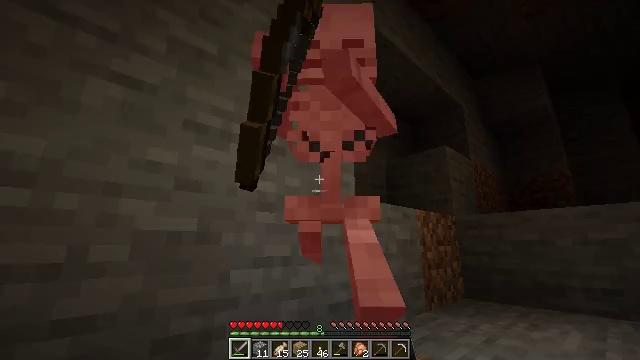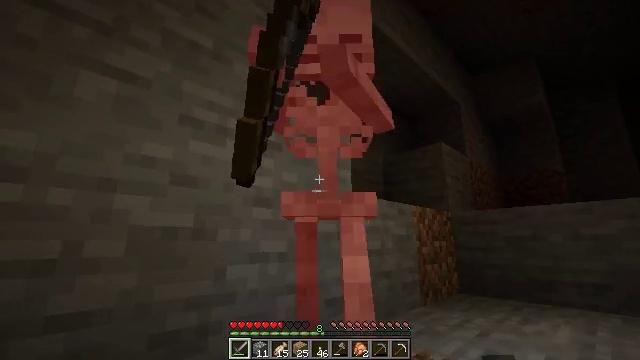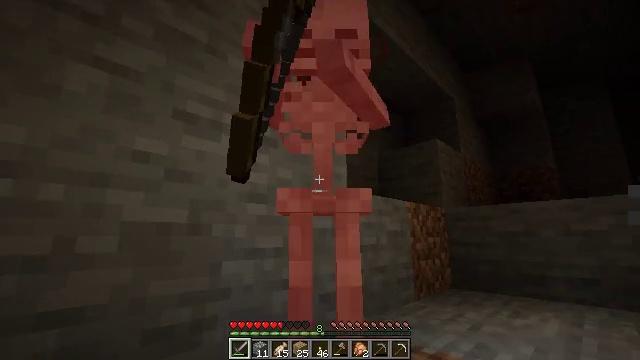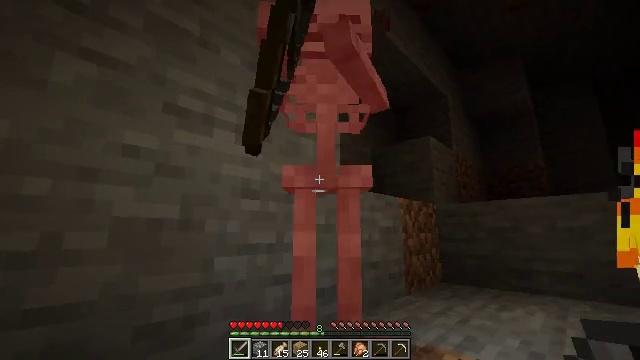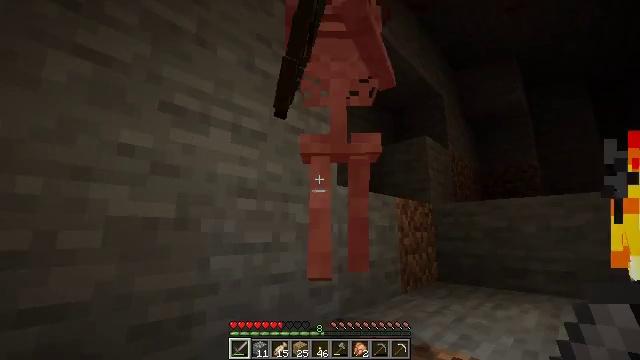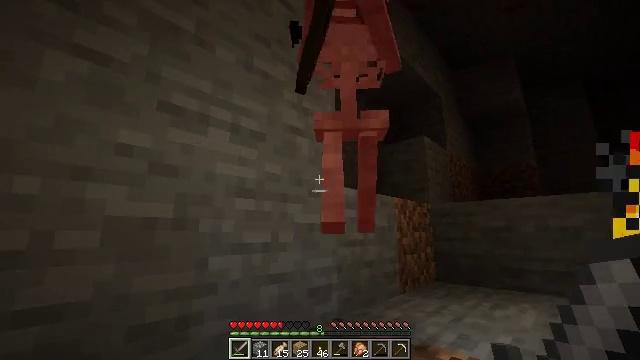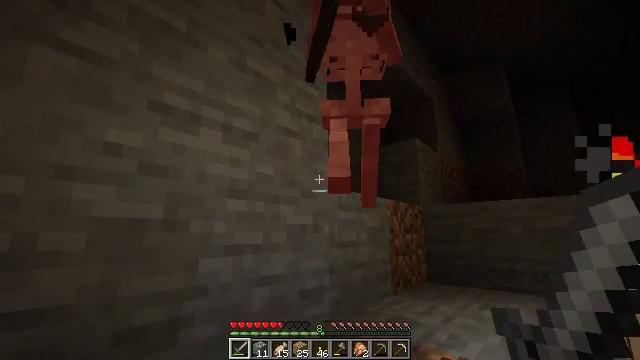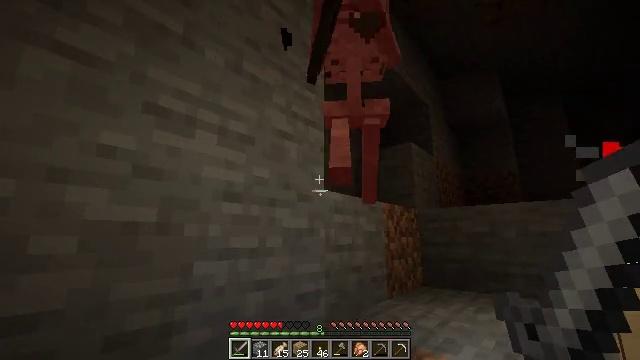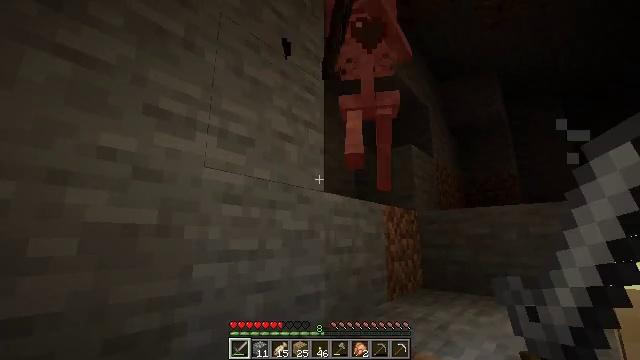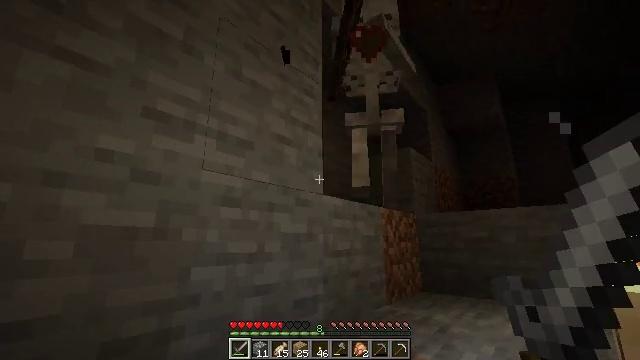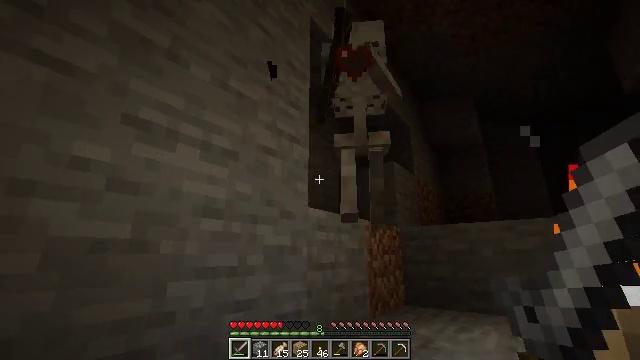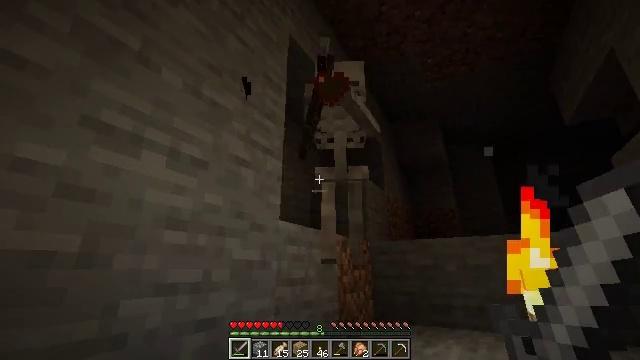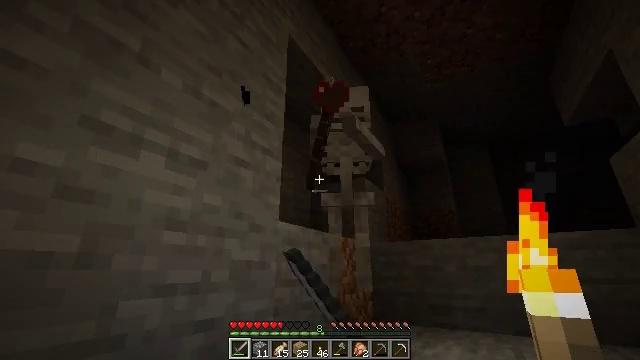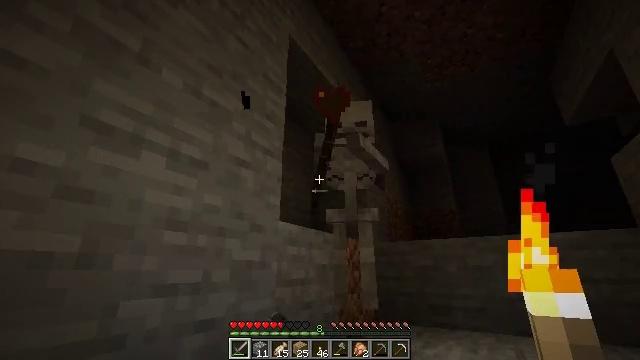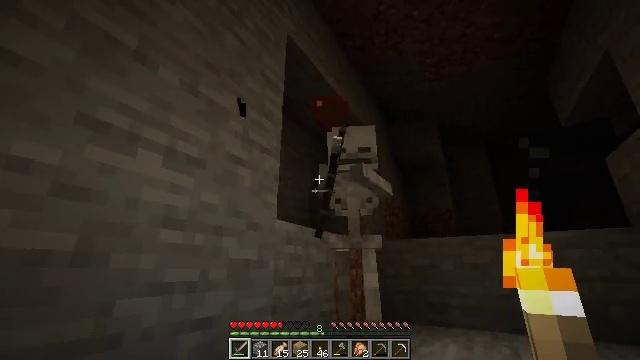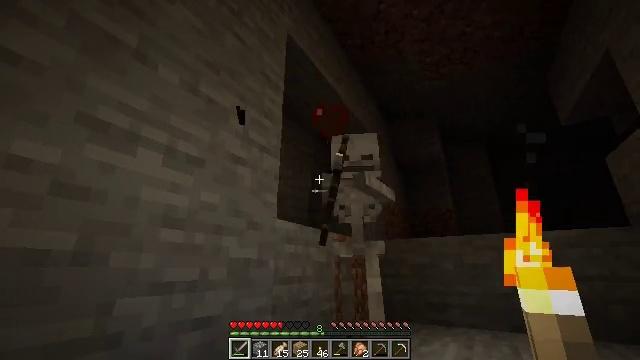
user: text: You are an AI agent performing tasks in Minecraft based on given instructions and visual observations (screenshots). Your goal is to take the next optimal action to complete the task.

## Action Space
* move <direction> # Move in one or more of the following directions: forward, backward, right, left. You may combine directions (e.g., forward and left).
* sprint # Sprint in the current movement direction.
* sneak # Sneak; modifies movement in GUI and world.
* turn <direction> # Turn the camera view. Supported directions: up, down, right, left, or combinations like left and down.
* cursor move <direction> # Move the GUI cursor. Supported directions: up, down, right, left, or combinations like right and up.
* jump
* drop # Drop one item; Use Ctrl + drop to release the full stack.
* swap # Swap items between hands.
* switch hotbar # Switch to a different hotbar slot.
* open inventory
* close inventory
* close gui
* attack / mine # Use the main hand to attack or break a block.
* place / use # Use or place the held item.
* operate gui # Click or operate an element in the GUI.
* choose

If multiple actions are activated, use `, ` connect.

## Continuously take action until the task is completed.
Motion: motion action
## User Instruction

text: Fight a skeleton.
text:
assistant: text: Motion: no_op
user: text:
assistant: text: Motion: turn right
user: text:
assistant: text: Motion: turn right
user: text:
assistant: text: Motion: no_op
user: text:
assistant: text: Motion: no_op
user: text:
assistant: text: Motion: turn right
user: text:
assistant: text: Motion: no_op
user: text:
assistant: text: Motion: no_op
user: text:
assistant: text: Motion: no_op
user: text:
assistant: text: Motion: turn right and up
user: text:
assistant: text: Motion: turn right and up, attack / mine
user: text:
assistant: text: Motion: attack / mine
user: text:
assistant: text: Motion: attack / mine
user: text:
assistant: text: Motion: no_op
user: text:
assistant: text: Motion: no_op
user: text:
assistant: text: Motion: no_op